Interaction volume radius: 5 \u00c5
Interaction volume height: 10 \u00c5
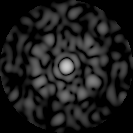
Disorder parameter: 0.863